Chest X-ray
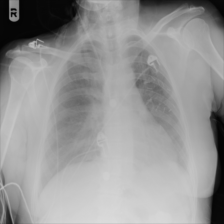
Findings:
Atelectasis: negative
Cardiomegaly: negative
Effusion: negative
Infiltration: negative
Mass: negative
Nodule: negative
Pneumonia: negative
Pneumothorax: negative
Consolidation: negative
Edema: negative
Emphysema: negative
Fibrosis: negative
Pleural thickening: negative
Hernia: negative